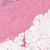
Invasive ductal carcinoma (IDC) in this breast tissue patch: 0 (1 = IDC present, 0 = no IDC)